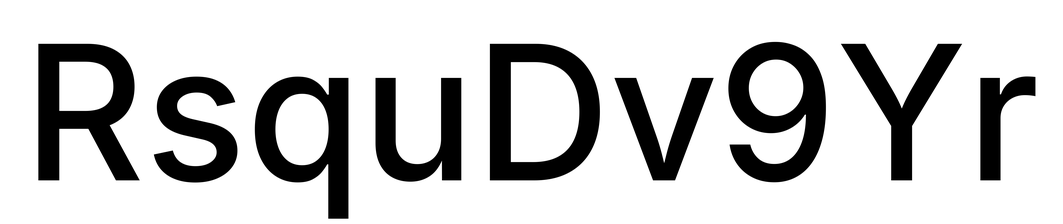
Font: Inter_Medium